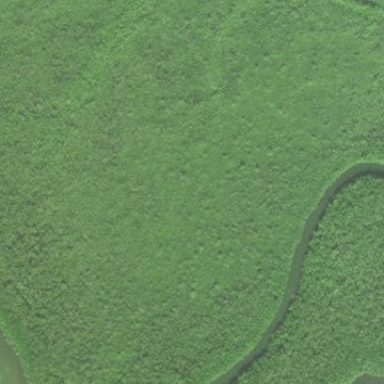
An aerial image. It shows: Mangrove wetland area.